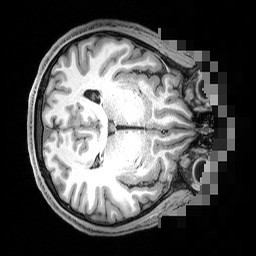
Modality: T1w
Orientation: axial
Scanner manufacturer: siemens
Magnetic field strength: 3 T
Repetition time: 2.4 s
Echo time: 0.00256 s